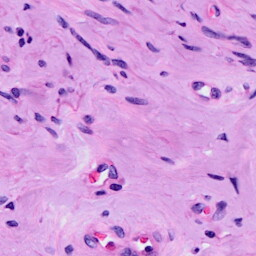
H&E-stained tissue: Cervix